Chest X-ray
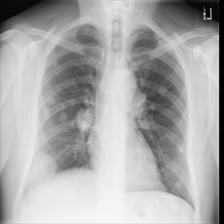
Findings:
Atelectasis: negative
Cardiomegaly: negative
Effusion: negative
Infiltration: negative
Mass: negative
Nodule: negative
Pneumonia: negative
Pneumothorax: negative
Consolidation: negative
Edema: negative
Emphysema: negative
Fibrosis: negative
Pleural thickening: negative
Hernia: negative